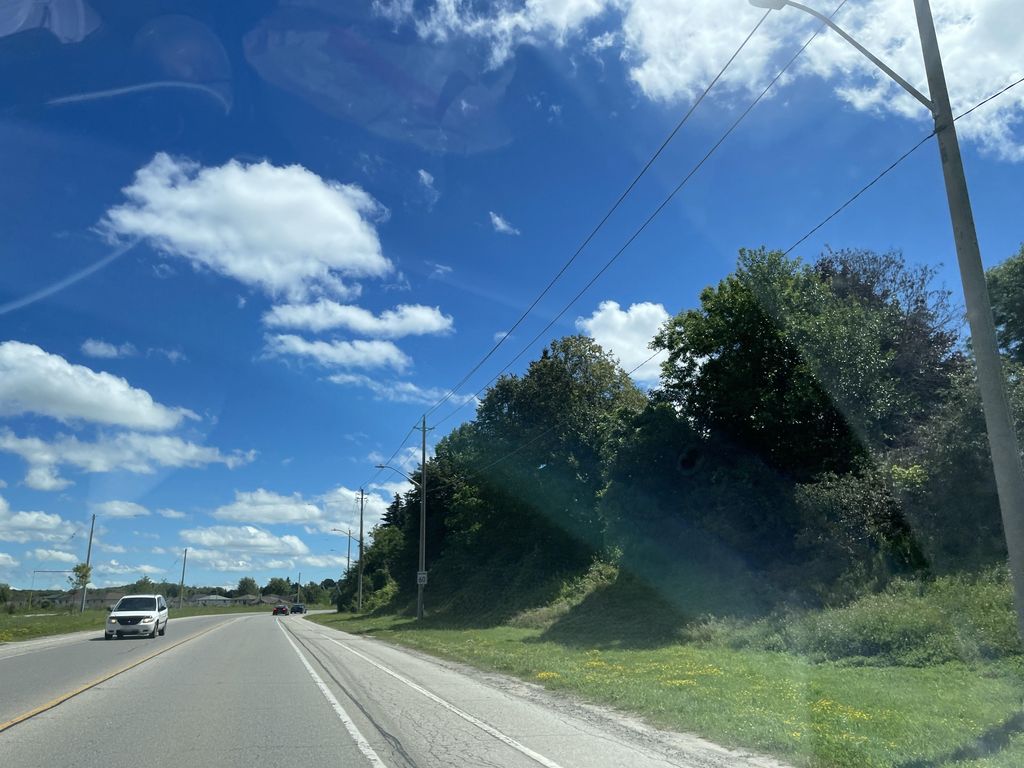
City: kitchener-waterloo